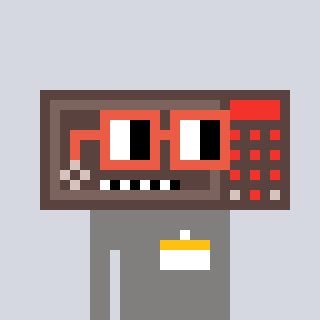
a pixel art character with square orange glasses, a wallsafe-shaped head and a bluegrey-colored body on a cool background